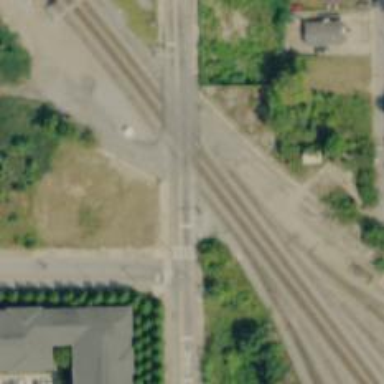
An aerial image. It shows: Level crossing with lights on the railway.